Question: I have a flow described in this image:

if both event message fire, there's a control on the AND Converge Gateway to end the process or to log a string.
In case of only one of them fire, the process wait few seconds then check a variable into message data to decide if it must end or log instead.
Properties of the event message:
'''
EventType a_fall_message
Name A message
Scope external
VariableName a_message
'''
Code written into OR Gateway constraint to End:
'''
return a_message.getConfidenceIndex() < 0.8;
'''
Code written into OR Gateway constraint to Converge Gateway:
'''
return a_message.getConfidenceIndex() >= 0.8;
'''
The simple java main:
'''
public static void main(String[] args) throws Exception {
KnowledgeBase knowledgeBase = readKnowledgeBase("messagetestevent.rf");
StatefulKnowledgeSession ksession = knowledgeBase.newStatefulKnowledgeSession();
Map<String, Object> parameterMap = new HashMap<String, Object>();
Integer i = 2;
parameterMap.put("groupId", i);
SimpleWorkItemHandler handler = new SimpleWorkItemHandler();
ksession.getWorkItemManager().registerWorkItemHandler("Log", handler);
ProcessInstance a = ksession.startProcess("com.droolstest.messagetestevent", parameterMap);
a.signalEvent("a_fall_message", new FallMessage(0.7));
a.signalEvent("b_fall_message", new FallMessage(0.7));
ksession.fireAllRules();
}
private static KnowledgeBase readKnowledgeBase(String name) throws Exception {
KnowledgeBuilder kbuilder = KnowledgeBuilderFactory.newKnowledgeBuilder();
kbuilder.add(ResourceFactory.newClassPathResource(name), ResourceType.DRF);
return kbuilder.newKnowledgeBase();
}
'''
with the simple POJO:
'''
public class FallMessage {
double confidenceIndex;
public FallMessage(double c) {
confidenceIndex = c;
}
public double getConfidenceIndex() {
return confidenceIndex;
}
public void setConfidenceIndex(double confidenceIndex) {
this.confidenceIndex = confidenceIndex;
}
}
'''
So I need to access to the Message Event data variable a_message. When i play this simple project I see on the consolle this message:
'''
Process Compilation error : org.drools.lang.descr.ProcessDescr@10e35d5
com/droolstest/Process_com_droolstest_0.java (8:357) : b_message cannot be resolved
com/droolstest/Process_com_droolstest_0.java (18:627) : b_message cannot be resolved
com/droolstest/Process_com_droolstest_0.java (28:897) : b_message cannot be resolved
com/droolstest/Process_com_droolstest_0.java (28:939) : a_message cannot be resolved
com/droolstest/Process_com_droolstest_0.java (38:1209) : b_message cannot be resolved
com/droolstest/Process_com_droolstest_0.java (38:1251) : a_message cannot be resolved
com/droolstest/Process_com_droolstest_0.java (48:1521) : a_message cannot be resolved
com/droolstest/Process_com_droolstest_0.java (58:1791) : a_message cannot be resolved
Exception in thread "main" java.lang.IllegalArgumentException: Could not parse knowledge.
at org.drools.builder.impl.KnowledgeBuilderImpl.newKnowledgeBase(KnowledgeBuilderImpl.java:58)
at com.droolstest.DroolsTest.readKnowledgeBase(DroolsTest.java:39)
at com.droolstest.DroolsTest.main(DroolsTest.java:17)
'''
Have you got any suggestions?
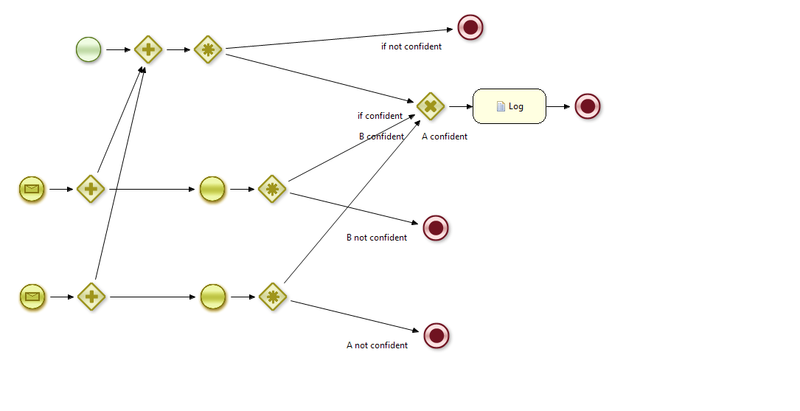
Answer: Not sure what's happening exactly without seeing the actual bpmn2 xml, but it seems you're using variables called 'cnr_message' and 'emt_message' somewhere (in action scripts or conditions) but you haven't defined them as a process variable?
The compilation error is not directly complaining about a_message so if you defined that as a process variable, that seems to be working correctly at first glance.